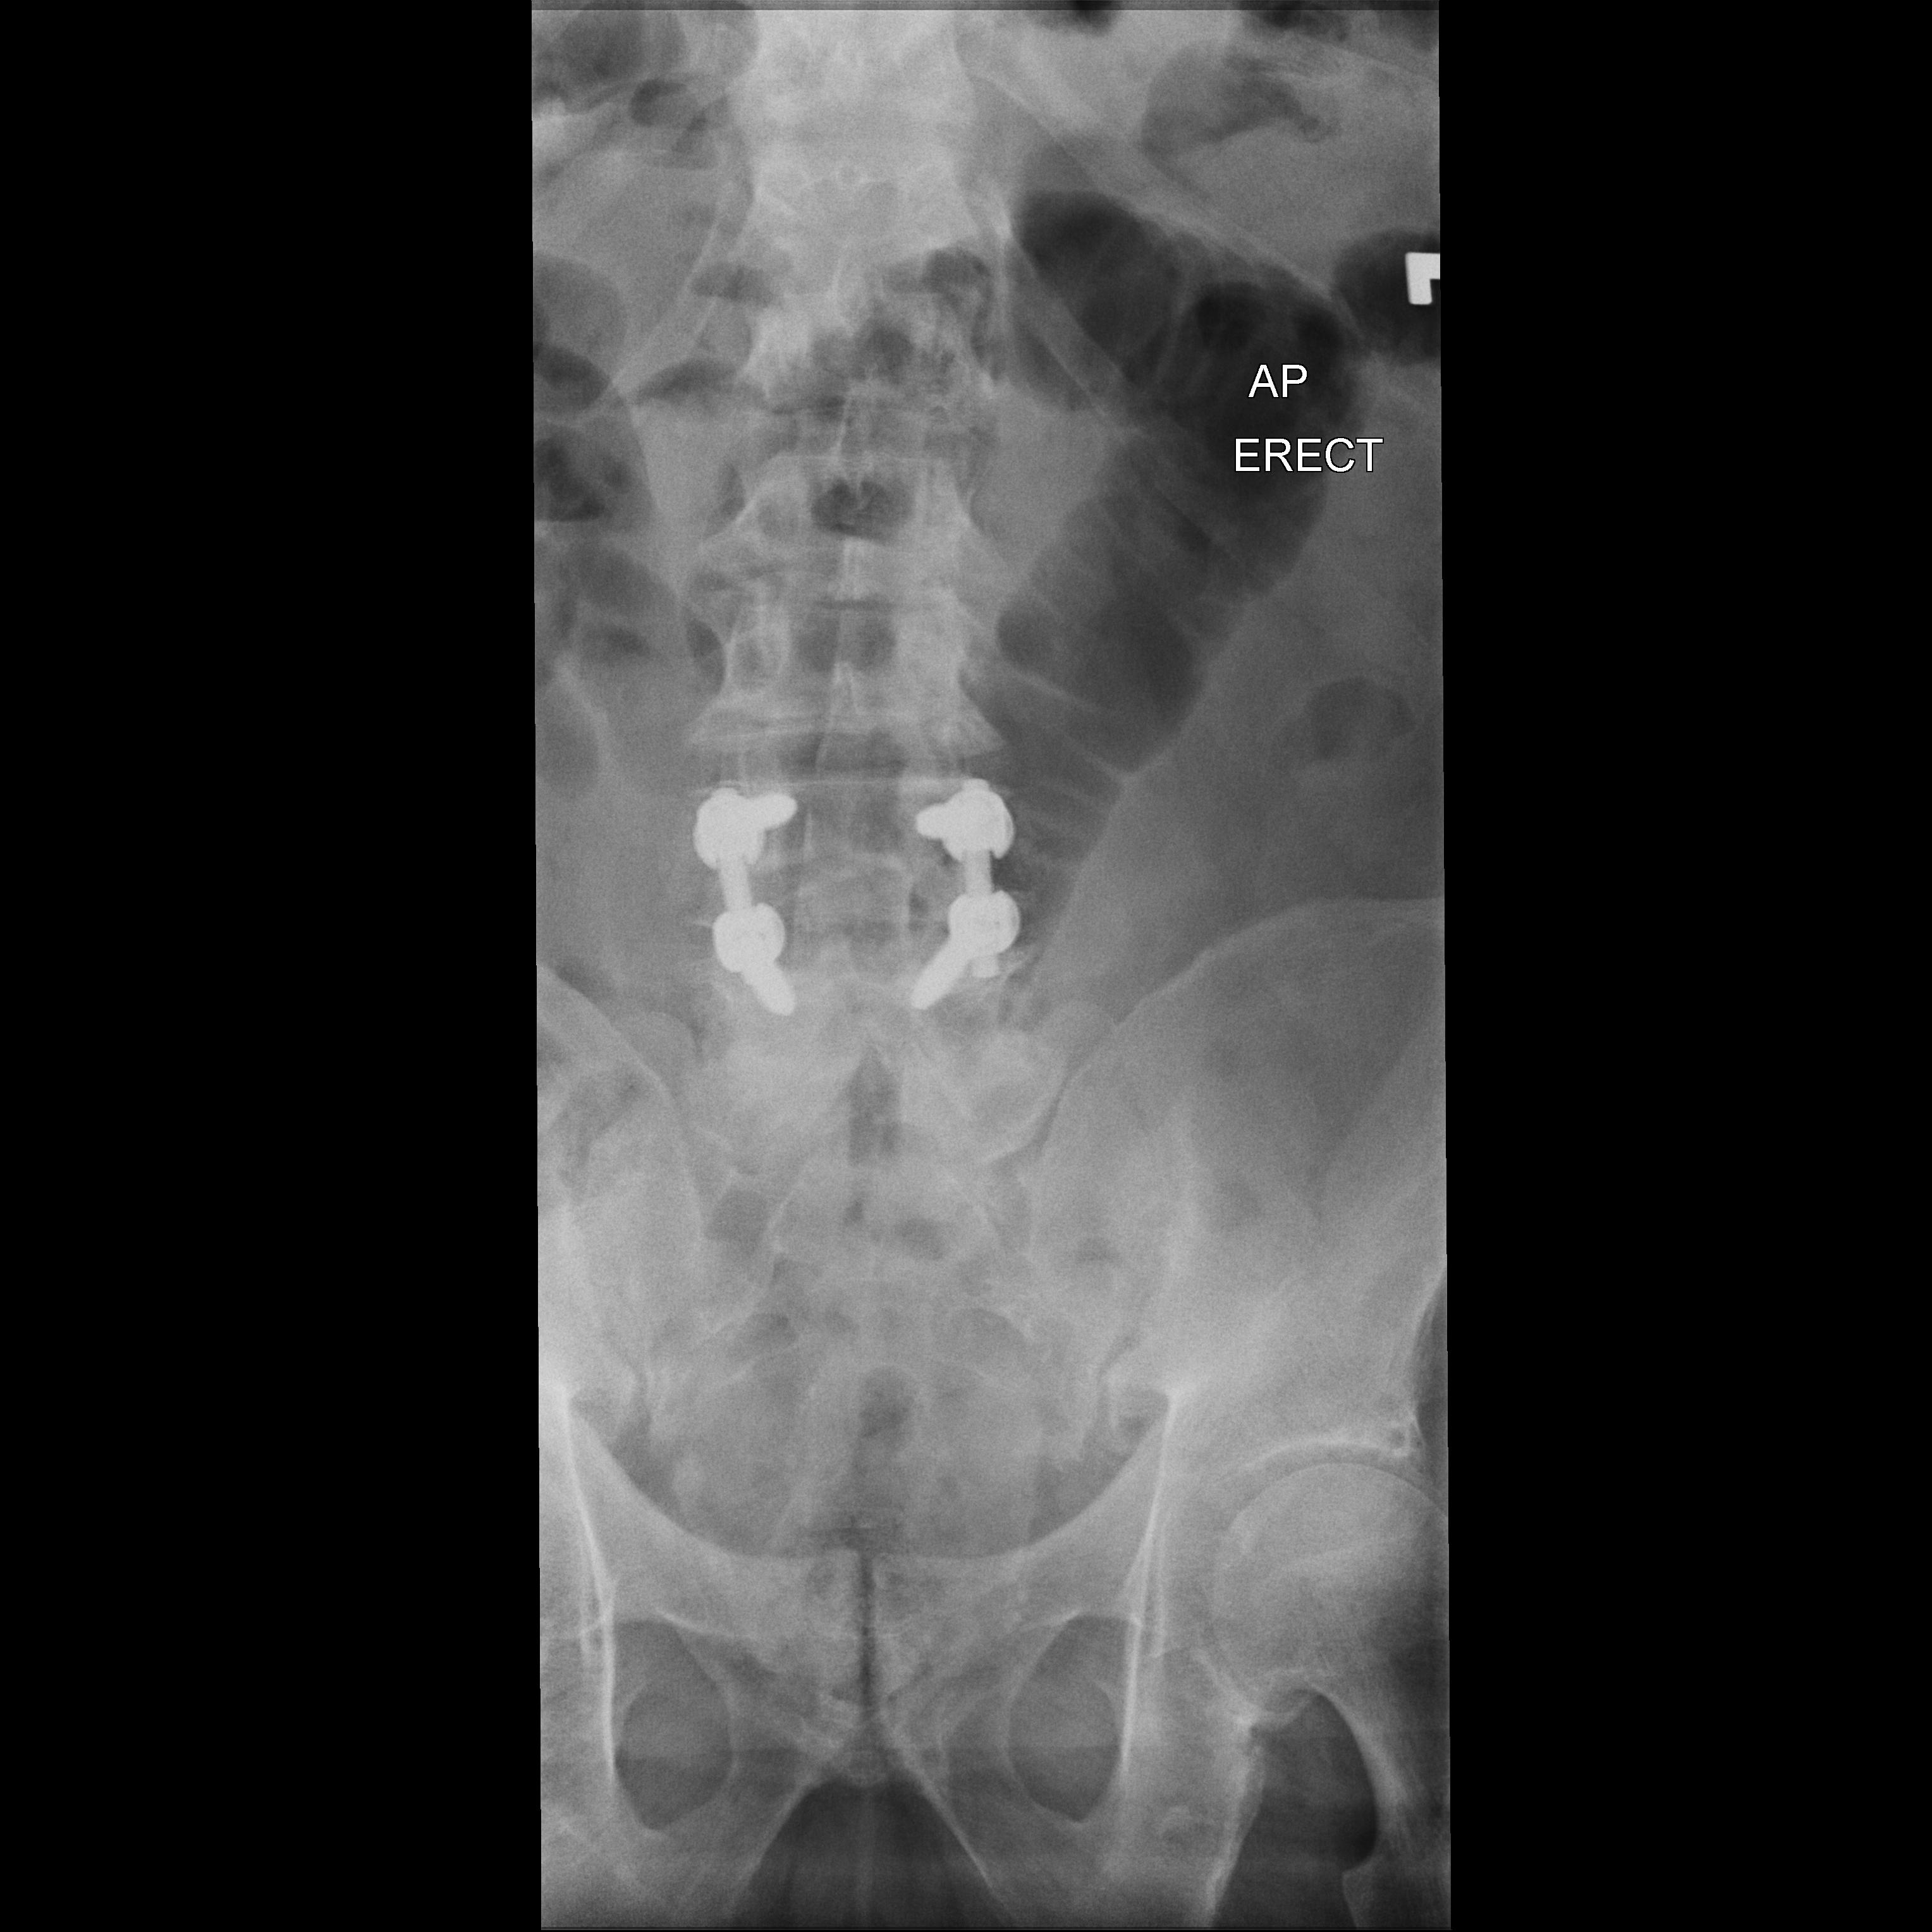
View: AP